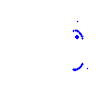
Particle: pion